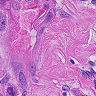
Metastatic tissue present: yes